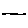
Label: line